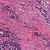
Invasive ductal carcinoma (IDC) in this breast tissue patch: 1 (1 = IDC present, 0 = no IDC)